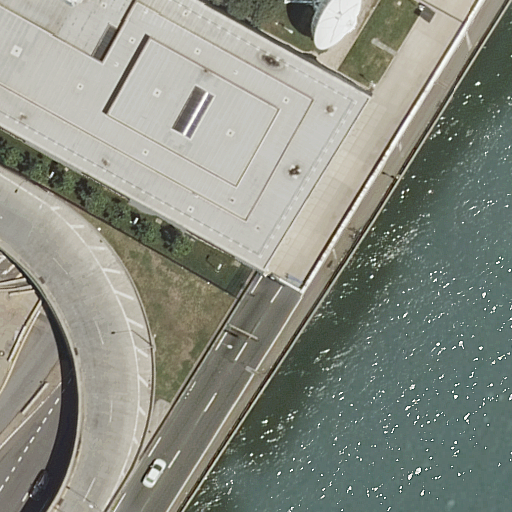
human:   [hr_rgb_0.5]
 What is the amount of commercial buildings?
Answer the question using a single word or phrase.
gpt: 0

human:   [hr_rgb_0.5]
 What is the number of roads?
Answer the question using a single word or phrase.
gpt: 10

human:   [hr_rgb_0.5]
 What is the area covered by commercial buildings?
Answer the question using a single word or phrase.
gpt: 0m2

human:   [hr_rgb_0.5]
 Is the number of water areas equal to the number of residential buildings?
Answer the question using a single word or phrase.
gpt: no

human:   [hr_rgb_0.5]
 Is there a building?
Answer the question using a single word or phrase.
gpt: yes

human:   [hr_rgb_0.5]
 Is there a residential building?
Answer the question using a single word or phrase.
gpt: yes

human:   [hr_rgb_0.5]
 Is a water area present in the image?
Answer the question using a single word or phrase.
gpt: yes

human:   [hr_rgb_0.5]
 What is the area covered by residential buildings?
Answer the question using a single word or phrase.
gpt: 2529m2

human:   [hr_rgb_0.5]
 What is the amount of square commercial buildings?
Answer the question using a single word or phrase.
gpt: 0

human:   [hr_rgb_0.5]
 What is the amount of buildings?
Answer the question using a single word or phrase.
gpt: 3

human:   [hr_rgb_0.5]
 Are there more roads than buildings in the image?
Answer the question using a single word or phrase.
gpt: yes

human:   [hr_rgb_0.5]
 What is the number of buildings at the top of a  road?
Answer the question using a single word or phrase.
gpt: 2

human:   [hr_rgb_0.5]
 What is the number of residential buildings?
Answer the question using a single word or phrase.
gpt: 2

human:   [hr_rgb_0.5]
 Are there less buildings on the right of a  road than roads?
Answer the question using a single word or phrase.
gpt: yes

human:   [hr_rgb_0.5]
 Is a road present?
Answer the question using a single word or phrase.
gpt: yes

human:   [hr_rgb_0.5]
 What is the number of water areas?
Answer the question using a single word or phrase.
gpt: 1

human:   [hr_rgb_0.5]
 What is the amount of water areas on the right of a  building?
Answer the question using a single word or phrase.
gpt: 1

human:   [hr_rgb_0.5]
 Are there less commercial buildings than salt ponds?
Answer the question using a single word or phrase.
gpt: no

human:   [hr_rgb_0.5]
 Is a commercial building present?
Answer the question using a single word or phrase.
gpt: no

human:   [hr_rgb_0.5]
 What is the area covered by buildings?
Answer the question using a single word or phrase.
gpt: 2531m2

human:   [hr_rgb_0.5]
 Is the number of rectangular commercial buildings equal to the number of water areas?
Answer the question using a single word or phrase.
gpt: no

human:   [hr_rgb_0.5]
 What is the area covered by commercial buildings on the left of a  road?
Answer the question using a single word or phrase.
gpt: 0m2

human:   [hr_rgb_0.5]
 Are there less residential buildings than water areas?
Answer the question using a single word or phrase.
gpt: no

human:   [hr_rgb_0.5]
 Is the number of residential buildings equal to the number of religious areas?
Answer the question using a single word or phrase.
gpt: no

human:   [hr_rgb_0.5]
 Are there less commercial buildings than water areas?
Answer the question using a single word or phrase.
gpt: yes

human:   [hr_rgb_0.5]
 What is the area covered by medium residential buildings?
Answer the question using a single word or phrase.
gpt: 0m2

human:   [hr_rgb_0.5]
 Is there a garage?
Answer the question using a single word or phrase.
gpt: no

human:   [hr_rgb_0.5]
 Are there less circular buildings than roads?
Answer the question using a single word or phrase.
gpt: yes

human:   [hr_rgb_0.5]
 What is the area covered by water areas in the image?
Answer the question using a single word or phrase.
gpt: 3452m2

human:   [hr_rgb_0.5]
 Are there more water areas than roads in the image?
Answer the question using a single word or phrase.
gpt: no

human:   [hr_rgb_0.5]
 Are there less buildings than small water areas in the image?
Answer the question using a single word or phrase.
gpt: no

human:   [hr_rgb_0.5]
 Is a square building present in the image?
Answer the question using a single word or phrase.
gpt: no

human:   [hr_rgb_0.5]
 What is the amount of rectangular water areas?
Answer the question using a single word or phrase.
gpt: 1

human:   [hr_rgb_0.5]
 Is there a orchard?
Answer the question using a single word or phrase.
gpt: no

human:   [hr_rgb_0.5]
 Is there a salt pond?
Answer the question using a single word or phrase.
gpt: no

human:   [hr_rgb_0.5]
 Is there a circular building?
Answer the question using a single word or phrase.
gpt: no

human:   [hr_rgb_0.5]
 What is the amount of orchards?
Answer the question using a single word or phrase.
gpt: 0

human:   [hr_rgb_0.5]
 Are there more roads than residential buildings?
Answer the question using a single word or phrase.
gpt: yes

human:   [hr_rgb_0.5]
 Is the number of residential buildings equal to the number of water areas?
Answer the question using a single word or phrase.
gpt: no

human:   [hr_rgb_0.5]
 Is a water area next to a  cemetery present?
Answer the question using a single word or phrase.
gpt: no

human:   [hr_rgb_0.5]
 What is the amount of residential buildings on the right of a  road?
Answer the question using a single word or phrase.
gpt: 1

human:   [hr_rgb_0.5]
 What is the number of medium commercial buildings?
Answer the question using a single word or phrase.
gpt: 0

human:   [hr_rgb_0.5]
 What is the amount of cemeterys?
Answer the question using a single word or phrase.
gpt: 0

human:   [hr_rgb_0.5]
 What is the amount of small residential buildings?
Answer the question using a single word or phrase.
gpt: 1

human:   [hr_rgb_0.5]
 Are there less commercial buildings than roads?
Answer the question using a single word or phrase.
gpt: yes

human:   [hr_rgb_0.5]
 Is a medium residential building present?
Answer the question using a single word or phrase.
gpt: no

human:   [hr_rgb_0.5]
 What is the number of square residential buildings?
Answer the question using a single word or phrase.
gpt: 0

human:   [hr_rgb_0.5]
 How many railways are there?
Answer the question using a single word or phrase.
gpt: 0

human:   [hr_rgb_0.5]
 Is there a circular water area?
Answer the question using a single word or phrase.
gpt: no

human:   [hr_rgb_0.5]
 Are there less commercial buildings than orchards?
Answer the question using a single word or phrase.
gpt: no

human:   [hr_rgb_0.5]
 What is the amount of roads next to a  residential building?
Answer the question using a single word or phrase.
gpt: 10

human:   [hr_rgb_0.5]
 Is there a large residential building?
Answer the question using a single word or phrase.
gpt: yes

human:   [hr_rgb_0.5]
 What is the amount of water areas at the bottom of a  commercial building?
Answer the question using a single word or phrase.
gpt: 0

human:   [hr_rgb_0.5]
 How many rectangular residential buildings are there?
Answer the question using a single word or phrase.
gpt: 1

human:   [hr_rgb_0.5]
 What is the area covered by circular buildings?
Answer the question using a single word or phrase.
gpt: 0m2

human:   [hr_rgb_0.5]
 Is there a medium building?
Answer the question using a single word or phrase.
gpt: no

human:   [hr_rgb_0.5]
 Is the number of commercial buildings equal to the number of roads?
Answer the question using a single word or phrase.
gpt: no

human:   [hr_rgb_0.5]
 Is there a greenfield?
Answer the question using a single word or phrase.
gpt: no

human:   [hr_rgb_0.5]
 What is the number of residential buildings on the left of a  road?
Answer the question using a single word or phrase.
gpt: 2

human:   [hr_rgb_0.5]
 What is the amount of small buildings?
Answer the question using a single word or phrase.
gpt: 2

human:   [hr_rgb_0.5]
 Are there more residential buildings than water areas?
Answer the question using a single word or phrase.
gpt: yes

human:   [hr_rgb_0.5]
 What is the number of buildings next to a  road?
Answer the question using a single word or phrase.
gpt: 2

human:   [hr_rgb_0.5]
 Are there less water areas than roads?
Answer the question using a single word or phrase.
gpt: yes

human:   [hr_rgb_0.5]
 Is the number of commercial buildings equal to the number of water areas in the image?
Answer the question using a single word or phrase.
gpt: no